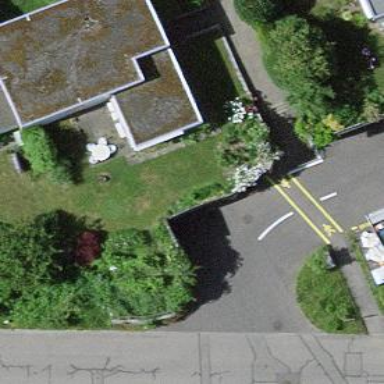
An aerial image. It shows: Parking entrance.